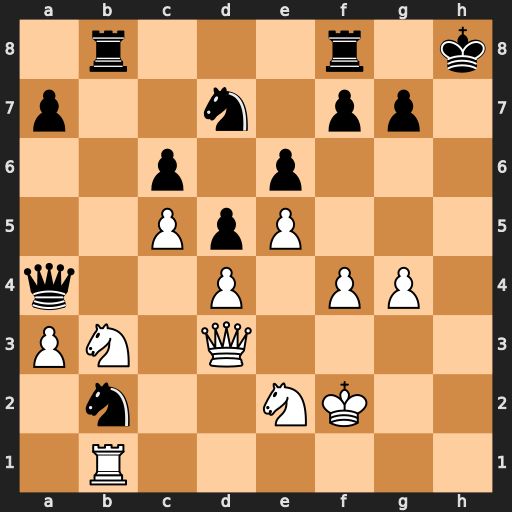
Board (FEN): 1r3r1k/p2n1pp1/2p1p3/2PpP3/q2P1PP1/PN1Q4/1n2NK2/1R6
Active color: w
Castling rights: -
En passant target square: -
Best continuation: Rh1+ Kg8 Qh7#